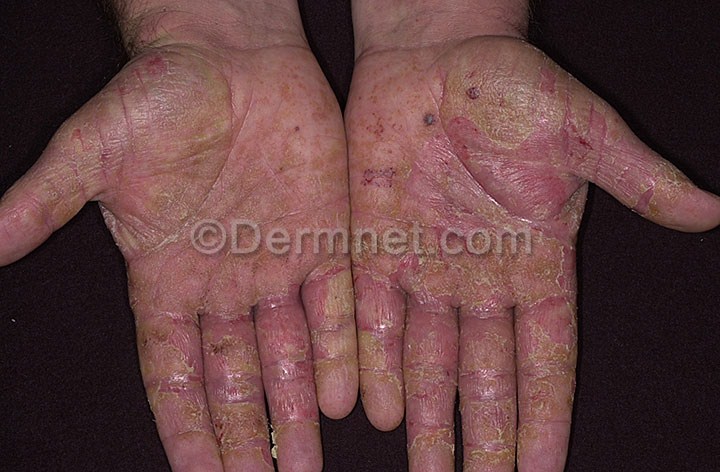
Disease: Eczema Photos